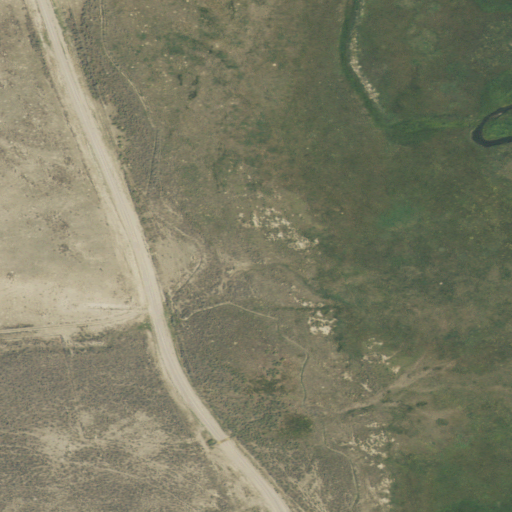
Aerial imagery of valley in Montana named Big Spring Gulch containing grassland, pasture, shrub, and herbaceous wetlands